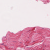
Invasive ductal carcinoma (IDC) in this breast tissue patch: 0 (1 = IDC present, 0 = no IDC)